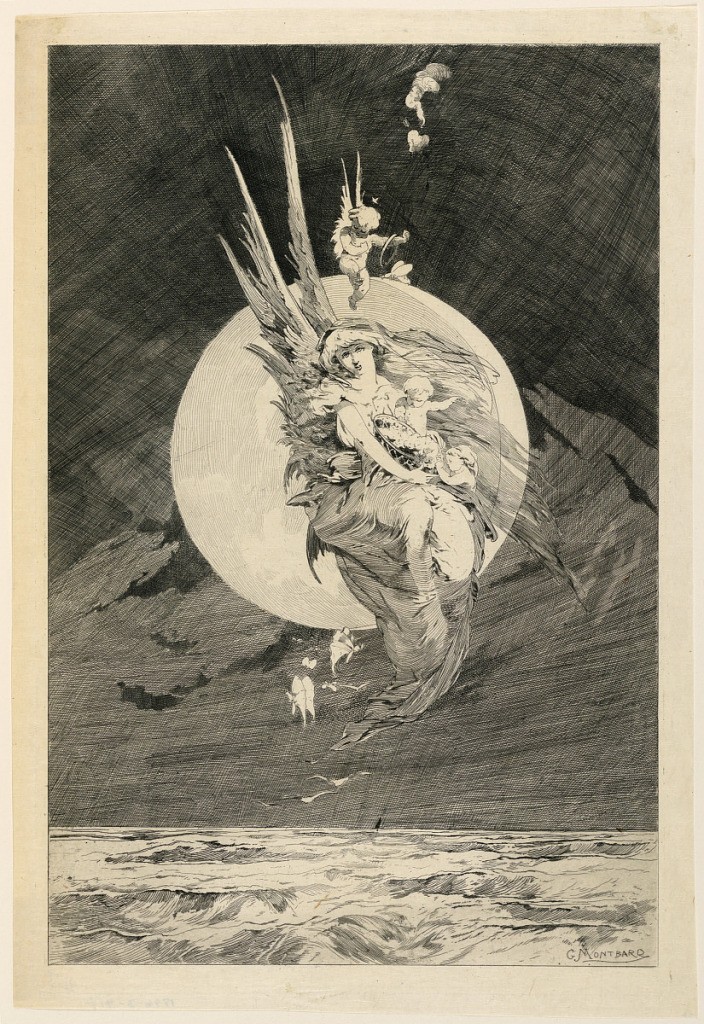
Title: La Lune de Miel
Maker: George Montbard, French, 1841 - 1905
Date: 1870
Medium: Etching in black ink on mulberry paper
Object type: Print
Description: A winged female figure floating in air with three putti and butterflies. Behind her, the moon, below, the sea. Inscribed, lower right: "G. Montbard".